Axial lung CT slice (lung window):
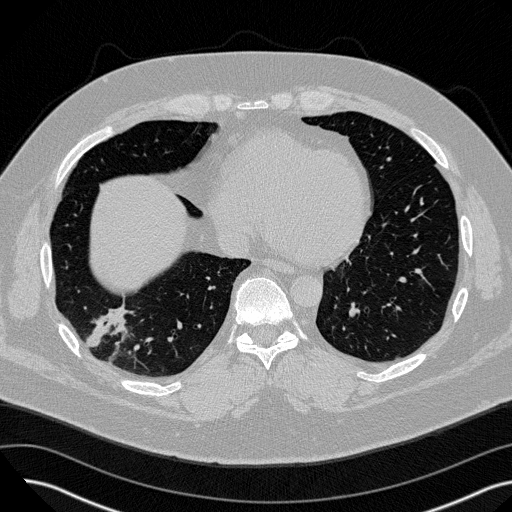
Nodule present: no